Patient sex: M
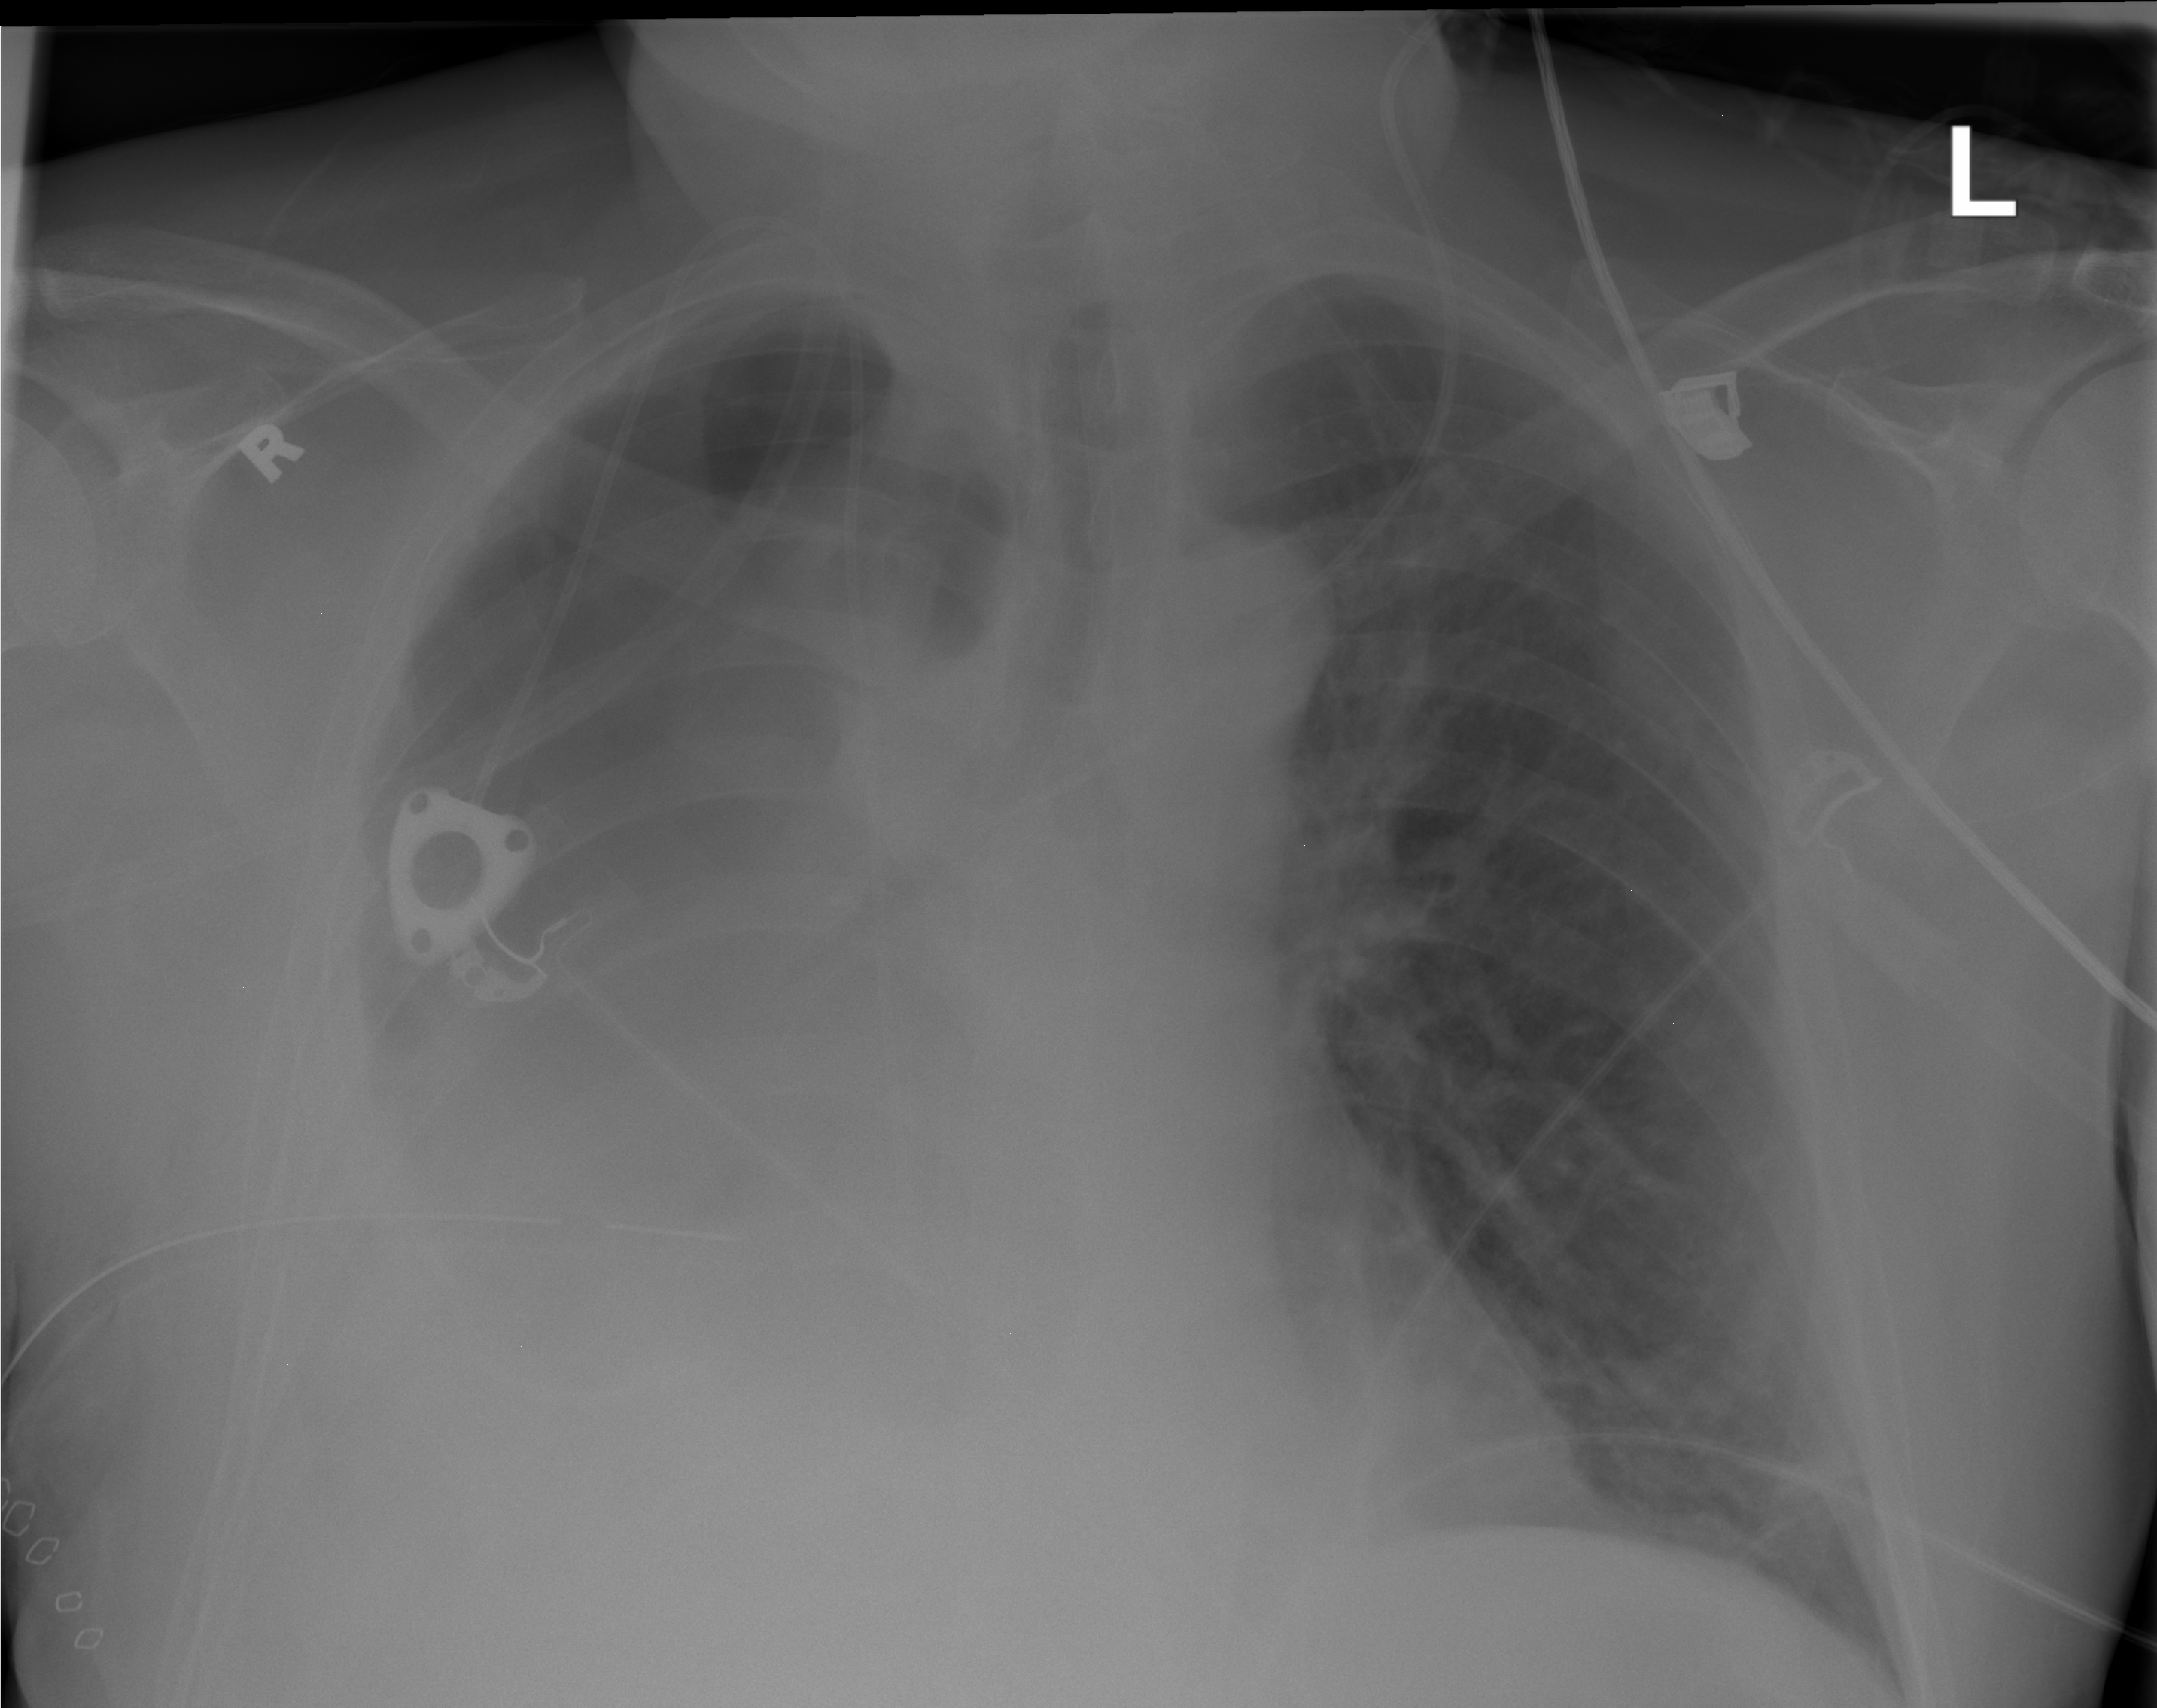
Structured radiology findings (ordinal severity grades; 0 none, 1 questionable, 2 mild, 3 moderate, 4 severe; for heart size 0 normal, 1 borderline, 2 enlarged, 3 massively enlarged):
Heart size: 1
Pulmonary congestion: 2
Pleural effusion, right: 2
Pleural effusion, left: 0
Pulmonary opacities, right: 2
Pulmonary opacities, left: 0
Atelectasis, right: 3
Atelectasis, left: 0